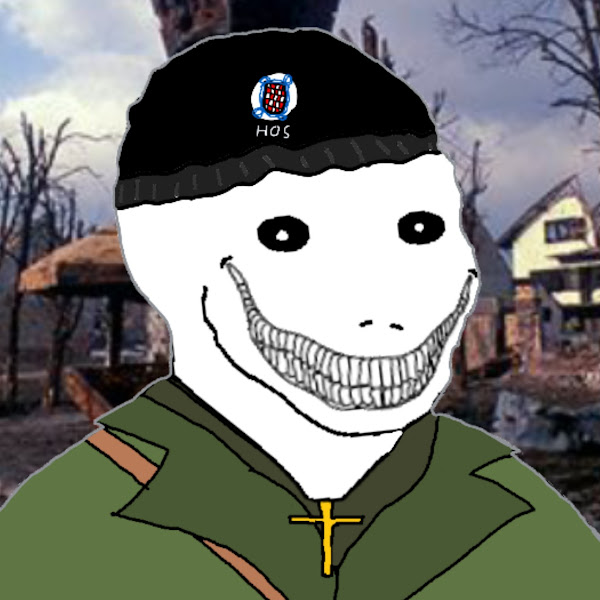
Label: 5_Oomer